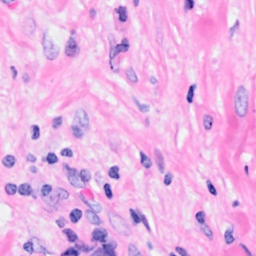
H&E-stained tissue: Breast